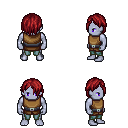
a pixel art fantasy rpg character, male body template, dark elf, purple skin, leather chest armor, teal pants, brunette bangs hairstyle, four views (front, back, left, right), 2x2 character sprite sheet, small pixel art, hard edges, no anti-aliasing